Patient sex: M
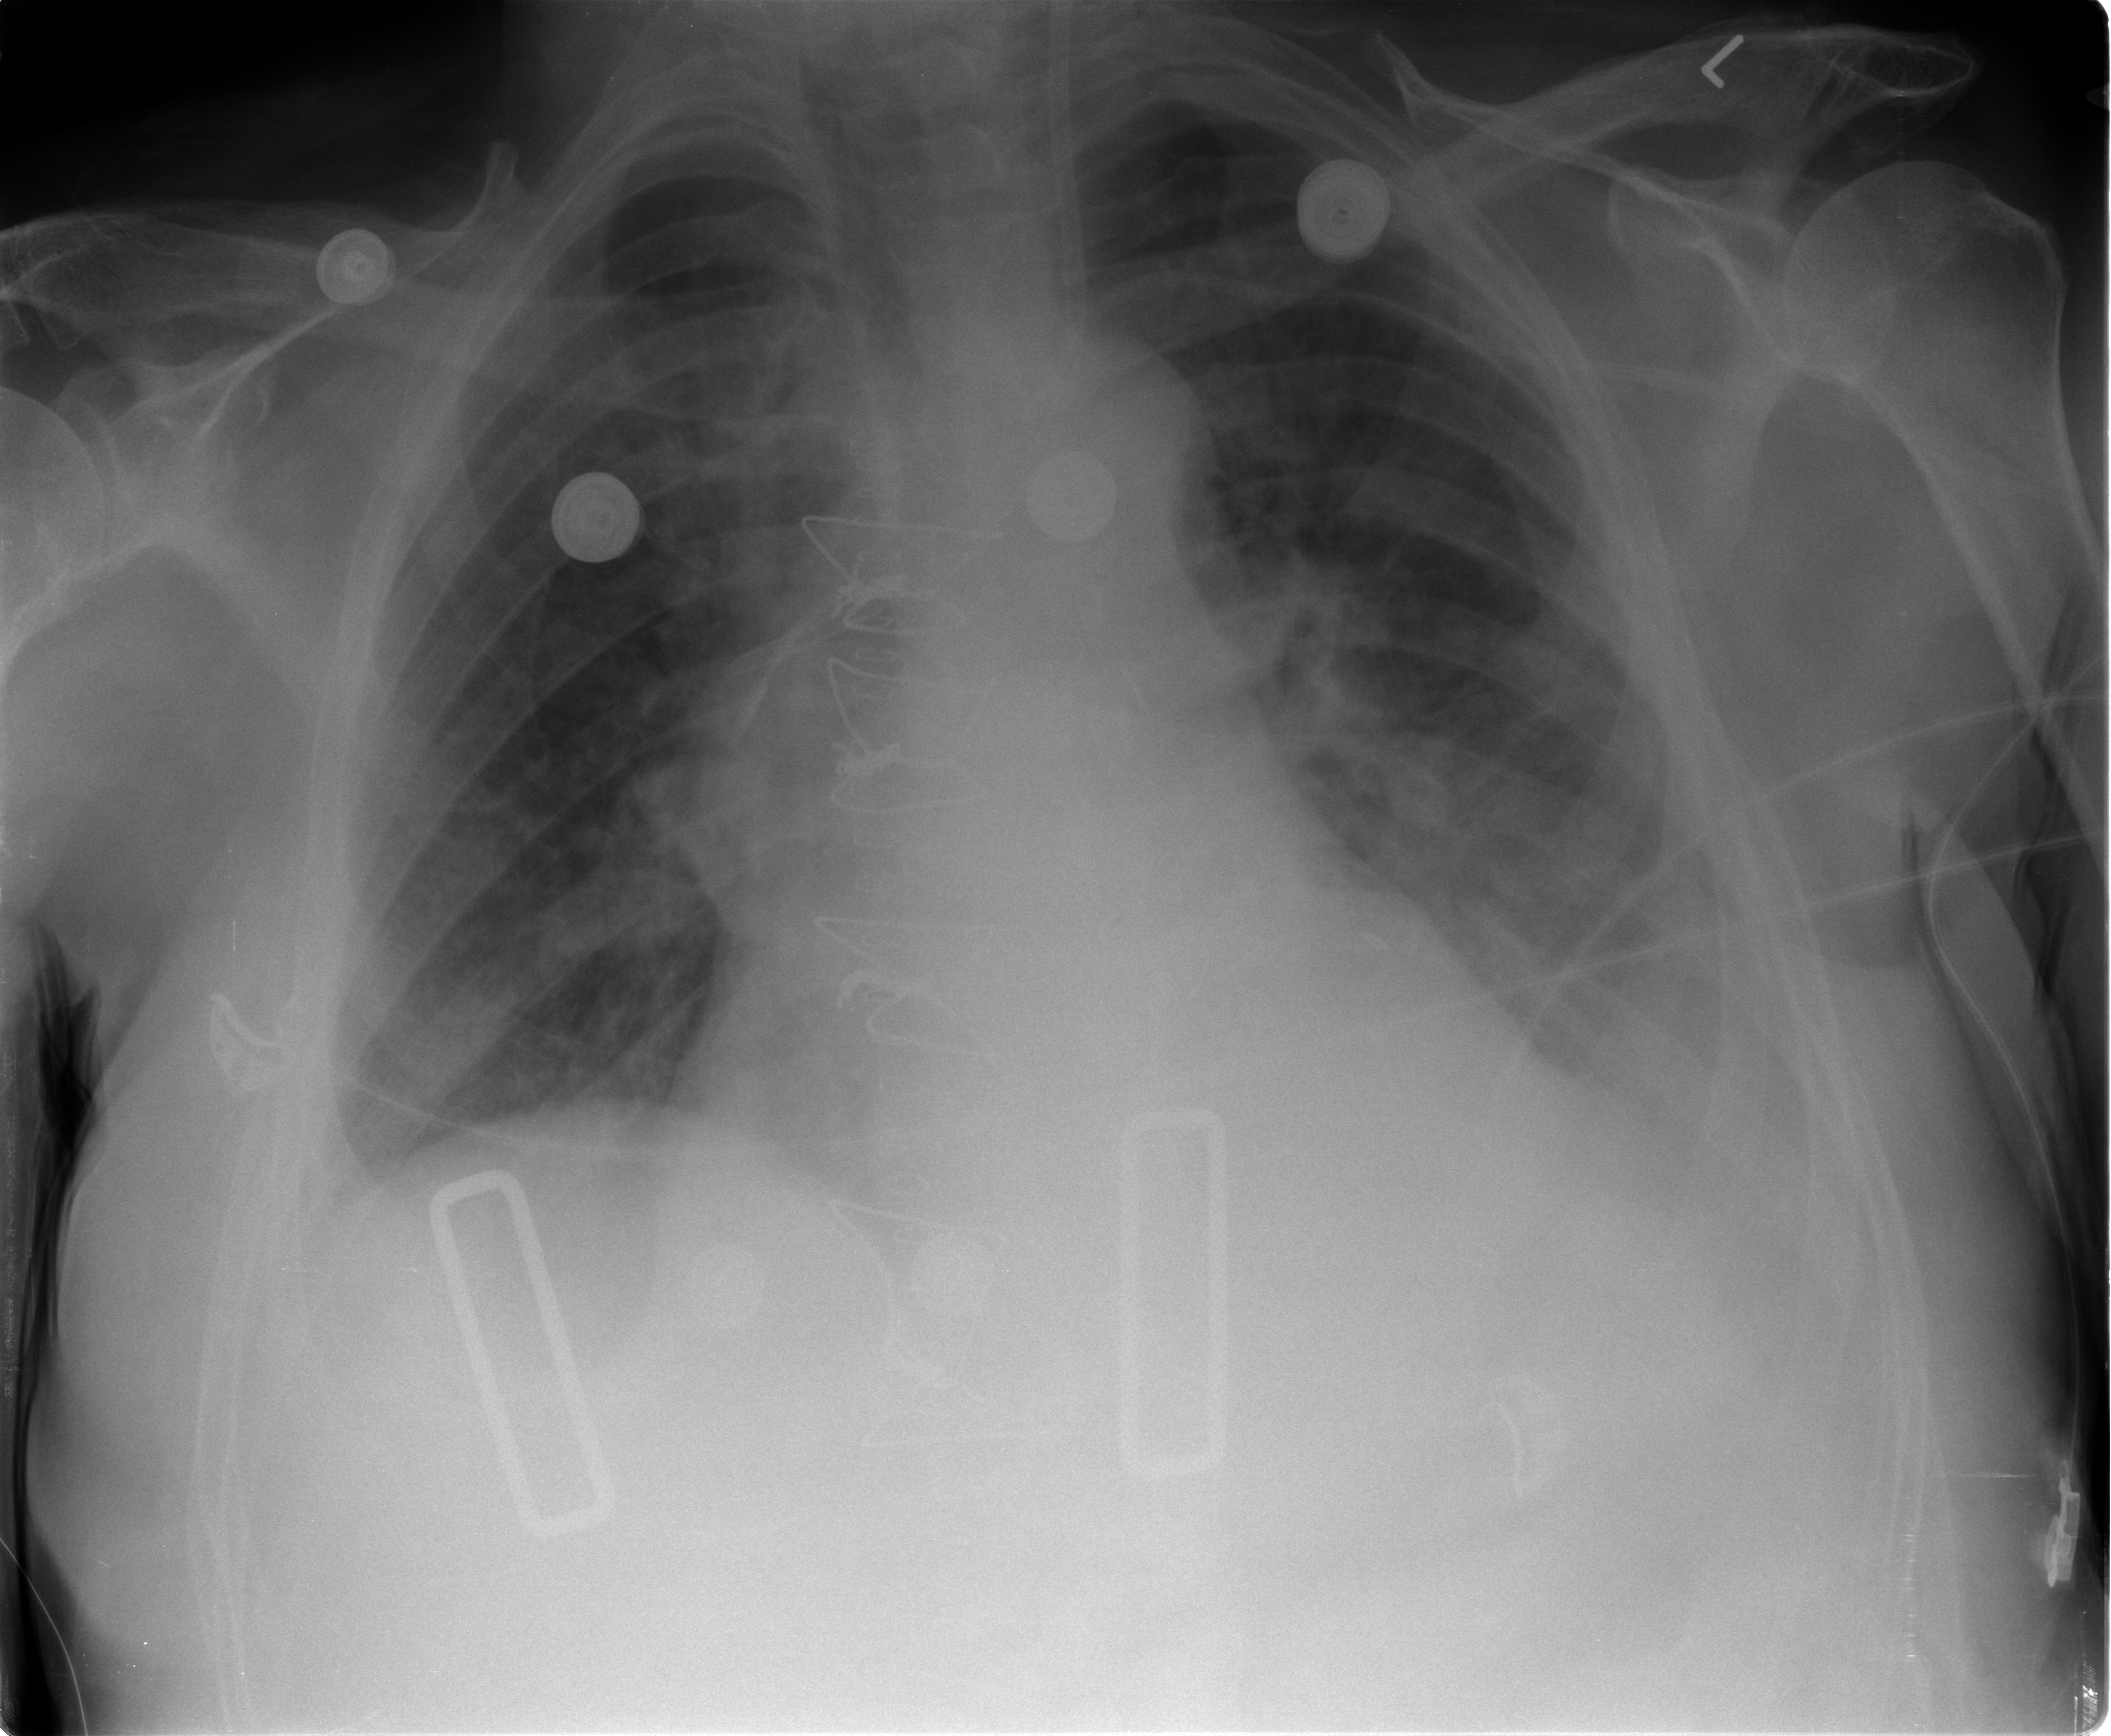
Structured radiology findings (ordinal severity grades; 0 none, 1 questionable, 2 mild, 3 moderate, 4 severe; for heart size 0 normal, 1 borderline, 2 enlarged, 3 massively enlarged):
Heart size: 2
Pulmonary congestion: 2
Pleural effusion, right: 2
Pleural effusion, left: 2
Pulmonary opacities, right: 0
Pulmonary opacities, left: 0
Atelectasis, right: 2
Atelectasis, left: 2